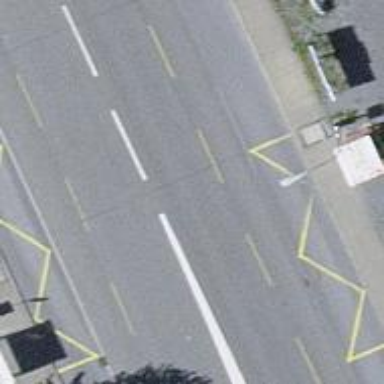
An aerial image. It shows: Primary highway with asphalt surface and designated lane for cyclists.